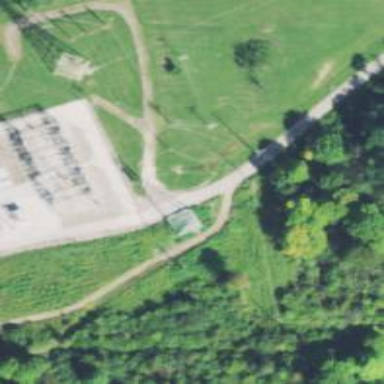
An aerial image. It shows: Lattice structure tower.